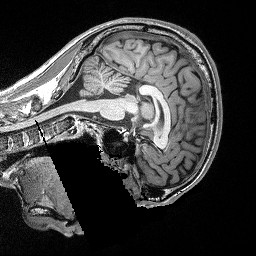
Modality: T1w
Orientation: sagittal
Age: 23
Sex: male
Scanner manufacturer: siemens
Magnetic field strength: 3 T
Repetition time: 2.3 s
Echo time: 0.00298 s